Question: I know this is going to be very confusing question, you can ask me and I will try to give more details:
I want to create a network of randomly connected spheres with random sizes within some range. The spheres are inside an arbitrarily positioned cylinder.
Each sphere can be connected to a number of other spheres, let's say 5.
In the end, I should have randomly located spheres inside the cylinder, which have radii within some range '[r_min,r_max]', and connected through lines (links) which have lengths within range '[L_min,L_max]'.
The way I approach this so far is that I have divided this task into two steps:
1) First, I want to create random points in 3D space inside the given cylinder.
2) Then I want to connect them. But I'm going to connect only those pairs that have the distance between them that satisfy 2 criteria:
- -
And then I want to randomly divide that distance between centers to radii of 2 spheres and the length of the link.
So far, I've figured out how to create random points within cylinder

My concern is first of all, how do I make sure that I have some continuous cluster of connected points from one end of cylinder to the other end (like not leaving any gap of unconnected points in the middle)? Secondly, how to write the code in the most efficient way? Thirdly, I would actually want to have more control on parameters, briefly speaking, I would want to randomly pick spheres from some collection of already created spheres and place them inside the cylinder and connect them? Is it possible to write the code that way?
P.S. programming language doesn't matter, I can write it in any, the main thing I want to figure out is the algorithm itself.
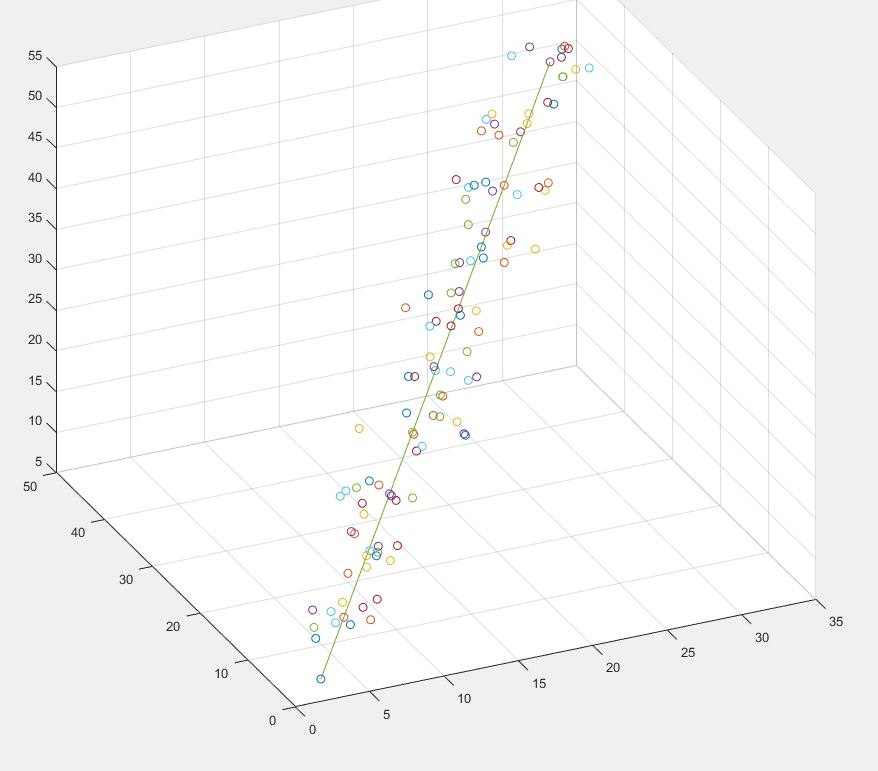
Answer: Lets start with axis aligned cylinder. For such I see it like this:
1. definition let XY plane be the base and cylinder starts at (0,0,0) and grows into +Z direction up to distance l and have radius r. Also let me define l0,l1 be the min and max distance between nodes.
2. create main path simply put a chain of connected nodes comming from start of cylinder ot its end. These will be used later to grow the clusters. This also ensures that path from start to end exist. So just add some randomized increments to z in range <l0,~l1> and use x,y as a randomized point inside some smaller circle than r to stay on path (I use 10% of r).
3. grow clusters simply take randomly any already placed point add a random displacement to it of size <l0,l1> and if still inside cylinder and not too close to any other point add it to your data and link it to the picked point. This can be speed up if you use points sorted by z so you can get rid of the O(n) search and use O(log(n)) instead.
After this you just convert the axis aligned data into the final position and orientation you want. For example if you define your cylinder as 2 endpoints and radius then you can compute 'l' as their distance, 'l0,l1' as its fraction. Also you can compute 3 perpendicular basis vectors from it using simple vector math (2 representing 'XY' plane and one representing cylinder axis 'Z') lets call them 'u,v,w'. From that its just matter of vector math to convert... You can also construct 4x4 transform matrix from those and use that.
'''
//---------------------------------------------------------------------------
const int N=200; // points to generate
double pnt[N][3]; // random point
int lnk[N]; // -1 or pnt[i] is linked to pnt[lnk[i]]
//---------------------------------------------------------------------------
void vector_mul(double *c,double *a,double *b) // c[3] = cross(a[3],b[3])
{
double q[3];
q[0]=(a[1]*b[2])-(a[2]*b[1]);
q[1]=(a[2]*b[0])-(a[0]*b[2]);
q[2]=(a[0]*b[1])-(a[1]*b[0]);
for(int i=0;i<3;i++) c[i]=q[i];
}
//---------------------------------------------------------------------------
void generate(double *p0,double *p1,double r)
{
int i,j,k,ok;
double u[3],v[3],w[3]; // basis vectors
double a,dx,dy,dz,x,y,z,z0;
double l; // cylinder size |p1-p0|
double l0=0.03; // min distance between major nodes <0,1>
double l1=0.06; // max distance between major nodes <0,1>
double ll0=l0*l0,ll1=l1*l1,rr=r*r;
Randomize();
// basis vectors from endpoints
for (l=0.0,i=0;i<3;i++){ w[i]=p1[i]-p0[i]; l+=w[i]*w[i]; } // w = (p1-p0)
l=sqrt(l); l0*=l; l1*=l; // l=|w| , convert l0,l1 to units
for (i=0;i<3;i++) w[i]/=l; // w/=|w|
if (fabs(w[0])<0.75){ u[0]=1.0; u[1]=0.0; u[2]=0.0; } // u=(1,0,0) or (0,1,0) so it is not paralel to w
else { u[0]=0.0; u[1]=1.0; u[2]=0.0; }
vector_mul(v,u,w); // v = cross(u,w)
// [axis aligne d cylindric data]
// random major path
for (z0=0,i=0;i<N;)
{
x=2.0*r*Random()-r; x*=0.1; // use only 10% of x,y deviation to not sray too much
y=2.0*r*Random()-r; y*=0.1;
z=z0+l0+(0.75*(l1-l0)*Random()); if (z>l) break;
// inside cylinder ?
if ((z<0)||(z>l)) continue;
if ((x*x)+(y*y)>rr) continue;
// no point closer than l0 ?
for (ok=1,j=0;j<i;j++)
{
dx=pnt[j][0]-x;
dy=pnt[j][1]-y;
dz=pnt[j][2]-z;
if ((dx*dx)+(dy*dy)+(dz*dz)<ll0){ ok=0; break; }
}
if (!ok) continue;
// add if valid point
pnt[i][0]=x;
pnt[i][1]=y;
pnt[i][2]=z; lnk[i]=i-1; i++; z0=z;
}
// grow clusters
for (;i<N;)
{
// random 3D displacement <l0,l1>
for (;;)
{
dx=Random()-0.5;
dy=Random()-0.5;
dz=Random()-0.5;
a=(dx*dx)+(dy*dy)+(dz*dz);
if (a>1e-3) break;
}
a=(l0+((l1-l0)*Random()))/sqrt(a); dx*=a; dy*=a; dz*=a;
// convert to position
for (k=0;k<10;k++)
{
// add it to random point already placed
j=Random(i); lnk[i]=j; ok=1;
x=pnt[j][0]+dx;
y=pnt[j][1]+dy;
z=pnt[j][2]+dz;
// inside cylinder ?
if ((z<0)||(z>l)){ ok=0; break; }
if ((x*x)+(y*y)>rr){ ok=0; break; }
// no point closer than l0 ?
for (j=0;j<i;j++)
{
dx=pnt[j][0]-x;
dy=pnt[j][1]-y;
dz=pnt[j][2]-z;
if ((dx*dx)+(dy*dy)+(dz*dz)<ll0){ ok=0; break; }
}
if (ok) break; // valid point
}
if (!ok) continue;
// add if valid point
pnt[i][0]=x;
pnt[i][1]=y;
pnt[i][2]=z; i++;
}
// [convert to final position and orientation]
for (i=0;i<N;i++)
{
x=pnt[i][0];
y=pnt[i][1];
z=pnt[i][2];
for (j=0;j<3;j++) pnt[i][j]=p0[j]+(x*u[j])+(y*v[j])+(z*w[j]);
}
}
//---------------------------------------------------------------------------
'''
and usage:
'''
double p0[3]={-1.7,-0.5,-0.2};
double p1[3]={+1.7,+0.5,+0.4};
generate(p0,p1,0.5);
'''
preview:
<URL>
'N' So you might want to add some ending condition like if continue was hit more than '2*i' times without 'i' change stop. That is because 'l0' constraint limits the max density of points and if 'N' is bigger than that you can not add more points ...
Now if you want random radius spheres instead of the points than just add some random radius but do not forget to adjust the inside cylinder and closest distance tests by the radius ...